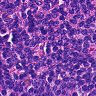
Metastatic tissue present: no